Question: I am trying to get the foundation 3 tooltips to display but when I mouse over the span element it displays the standard tool tip.

I am referencing the following js files
'''
<script src="/js/jquery-1.8.2.min.js" type="application/javascript"></script>
<script src="/js/modernizr.foundation.js" type="text/javascript"></script>
<script src="/js/app.js" type="text/javascript"></script>
<script src="/js/jquery.foundation.forms.js" type="text/javascript"></script>
<script src="/js/jquery.foundation.tooltips.js" type="text/javascript" ></script>
'''
Element:
'''
<span class="has-tip tip-top noradius" data-width="210" title="Bottom and the default position.">Your Target Price</span>
'''
Do I need to initialize the code first?
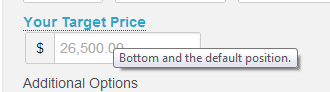
Answer: You may have forgotten to reference the all important style sheets(foundation.min.css), add this to the top of your page where you reference you javascripts:
'''
<link rel="stylesheet" href="/stylesheets/foundation.min.css"/>
<link rel="stylesheet" href="/stylesheets/app.css"/>
'''
Also you should update to Zurb-Foundation 3.2